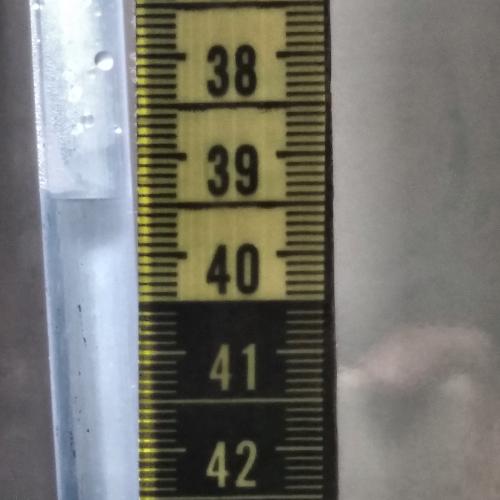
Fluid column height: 39.4 cm